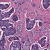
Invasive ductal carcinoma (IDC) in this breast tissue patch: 1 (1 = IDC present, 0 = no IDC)